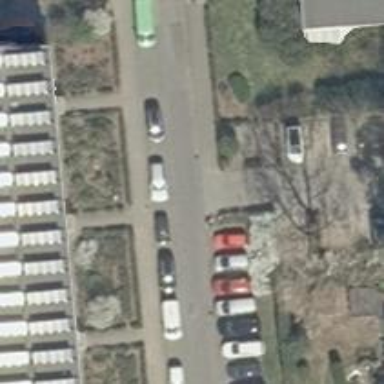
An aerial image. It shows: Parking aisle designated as service road.